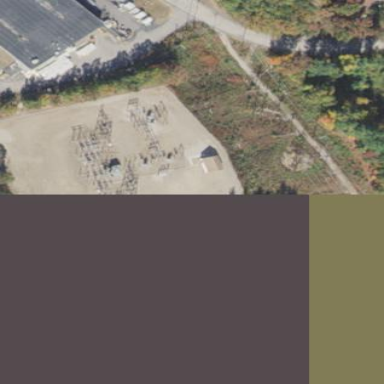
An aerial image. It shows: Distribution-level power substation.